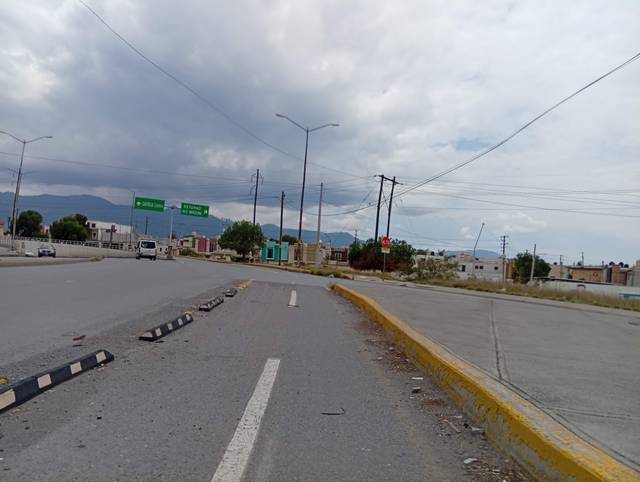
Region: Mexico
Coordinates: 25.447, -101.005